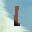
Label: 1